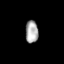
Tissue: lung
Cell type: Endothelial cells
Senescence score: 0.2405
Nuclear area (px): 285
Mean DAPI intensity: 166.295